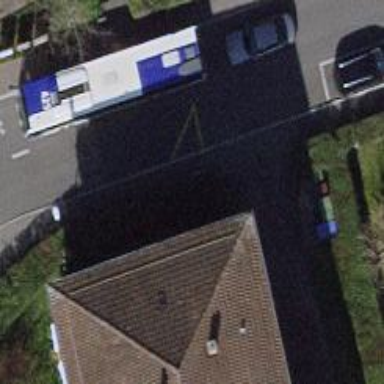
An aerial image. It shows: Bus stop with platform for public transport.